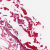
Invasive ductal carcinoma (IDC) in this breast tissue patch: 0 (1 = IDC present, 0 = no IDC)